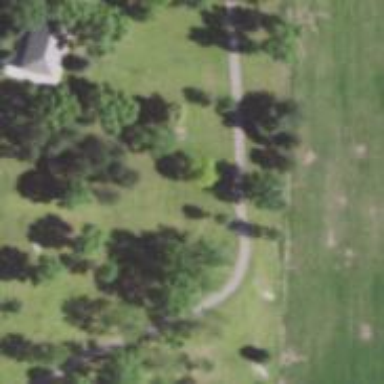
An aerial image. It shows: Disc golf hole.